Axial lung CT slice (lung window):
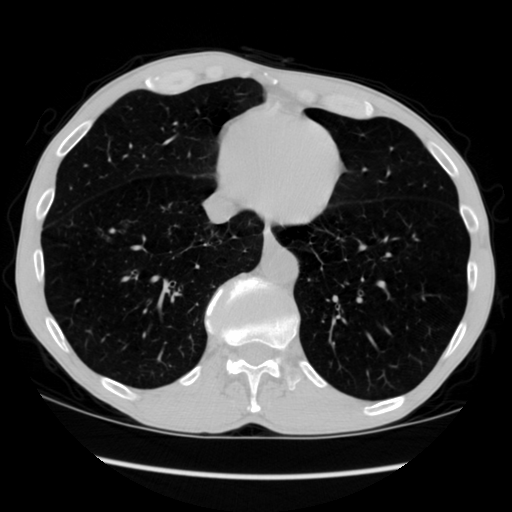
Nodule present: no